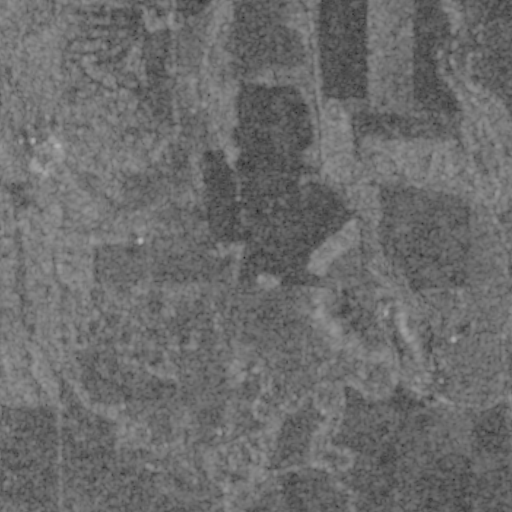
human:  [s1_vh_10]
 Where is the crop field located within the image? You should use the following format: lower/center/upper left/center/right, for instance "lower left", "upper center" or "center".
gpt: The crop field is located in the lower right of the image.
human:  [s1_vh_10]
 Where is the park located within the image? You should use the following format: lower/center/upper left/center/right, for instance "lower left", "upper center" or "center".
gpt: The park is located in the upper left of the image.
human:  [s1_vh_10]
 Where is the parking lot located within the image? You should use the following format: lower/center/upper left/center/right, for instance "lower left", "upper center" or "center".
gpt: The parking lot is located in the upper left of the image.
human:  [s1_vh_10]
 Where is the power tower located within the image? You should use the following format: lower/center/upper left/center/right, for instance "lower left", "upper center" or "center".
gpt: There is no power tower in the image.

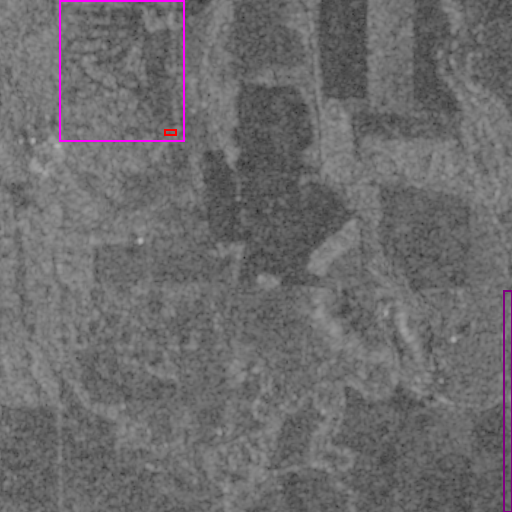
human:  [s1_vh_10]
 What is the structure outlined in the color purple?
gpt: The structure outlined in purple is a crop field.
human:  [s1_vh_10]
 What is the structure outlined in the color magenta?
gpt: The structure outlined in magenta is a park.
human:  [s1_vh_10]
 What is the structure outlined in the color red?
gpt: The structure outlined in red is a parking lot.
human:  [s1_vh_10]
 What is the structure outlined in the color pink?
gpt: There is no pink outline.